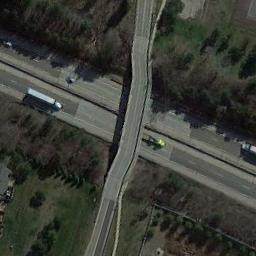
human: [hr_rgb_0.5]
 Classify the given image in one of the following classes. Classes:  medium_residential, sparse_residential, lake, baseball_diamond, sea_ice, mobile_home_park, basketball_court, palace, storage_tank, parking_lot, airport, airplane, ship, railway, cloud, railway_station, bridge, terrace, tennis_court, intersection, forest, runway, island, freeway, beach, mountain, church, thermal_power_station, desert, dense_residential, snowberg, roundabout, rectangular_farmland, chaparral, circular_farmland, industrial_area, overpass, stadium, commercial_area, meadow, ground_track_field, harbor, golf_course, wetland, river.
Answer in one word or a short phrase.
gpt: overpass